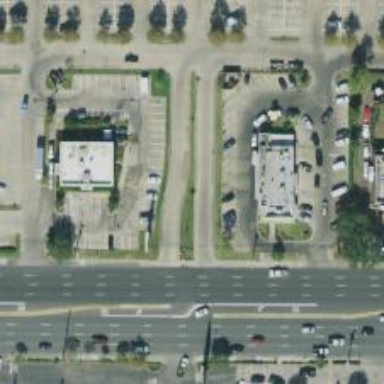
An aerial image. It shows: Parking space is available.